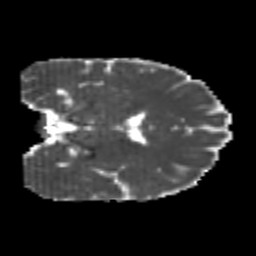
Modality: MD
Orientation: coronal
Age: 20
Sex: male
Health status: healthy
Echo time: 0.074 s